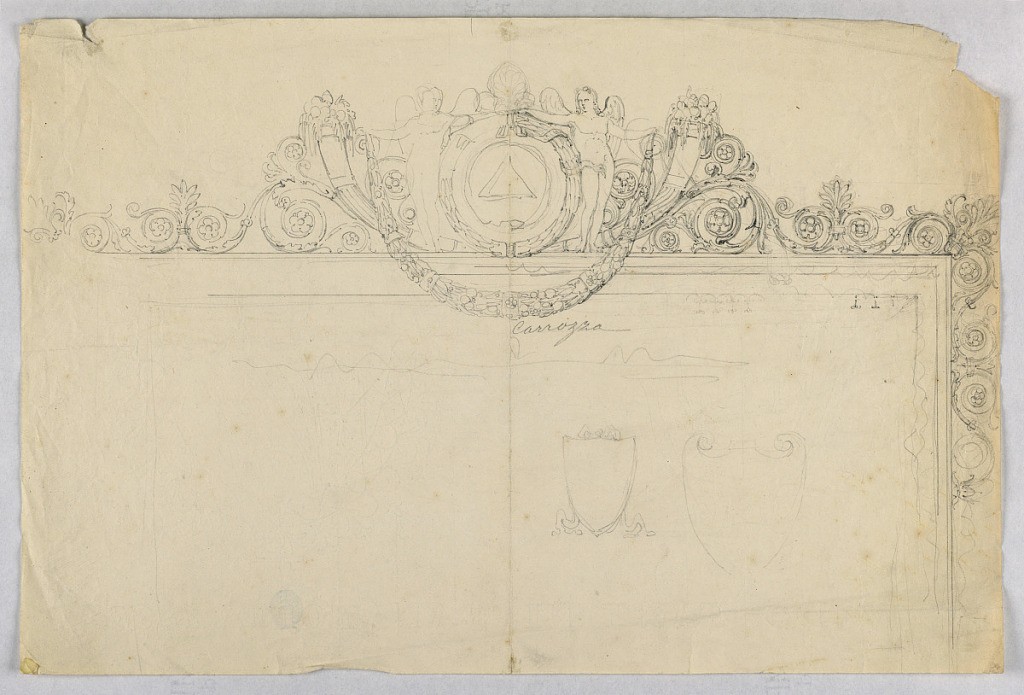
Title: Design for the Cresting on the Back of a Coach
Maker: Unknown, Italian
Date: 1833–40
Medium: Graphite on off-white machine made laid paper
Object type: Drawing
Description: Lightly drawn image of a cornucopia and a putto, supporting a wreath with his right hand. The rinceaux have the form of a cresting board framing the sides. Below the garland is written: "Carrozza." Two escutcheons are sketched.